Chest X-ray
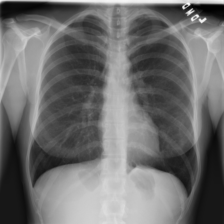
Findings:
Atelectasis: negative
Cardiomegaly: negative
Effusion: negative
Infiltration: negative
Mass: negative
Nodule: negative
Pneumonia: negative
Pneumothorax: negative
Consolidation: negative
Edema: negative
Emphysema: negative
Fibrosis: negative
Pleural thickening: negative
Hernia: negative